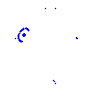
Particle: kaon